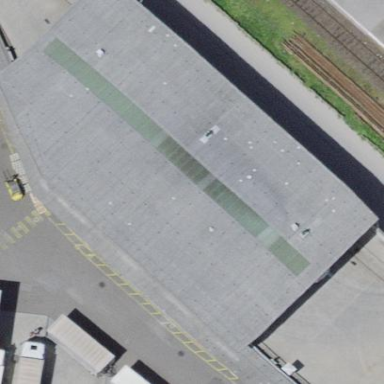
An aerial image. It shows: Industrial building.